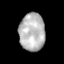
Tissue: skin
Cell type: Epithelial cells
Senescence score: 0.2833
Nuclear area (px): 949
Mean DAPI intensity: 183.801